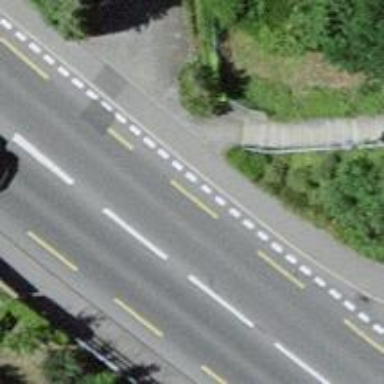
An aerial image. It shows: Set of steps on the road.